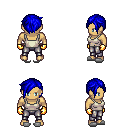
a pixel art fantasy rpg character, male body template, human, tanned skin, white pirate shirt, metal pants, blue pixie cut hairstyle, gold gloves, white slippers, four views (front, back, left, right), 2x2 character sprite sheet, small pixel art, hard edges, no anti-aliasing